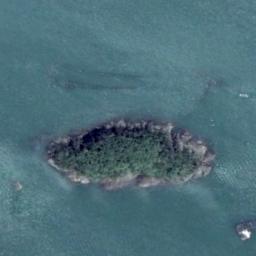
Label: island